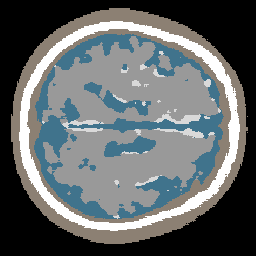
Label: no_lesion